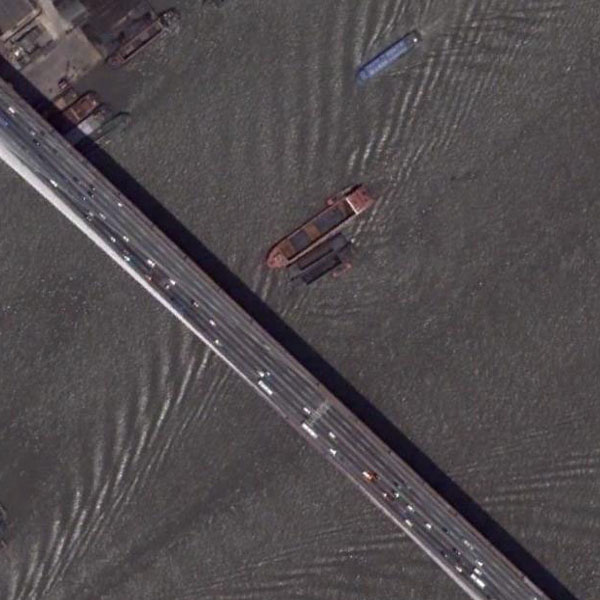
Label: Bridge